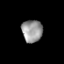
Tissue: prostate
Cell type: T cells
Senescence score: 0.2969
Nuclear area (px): 450
Mean DAPI intensity: 152.451